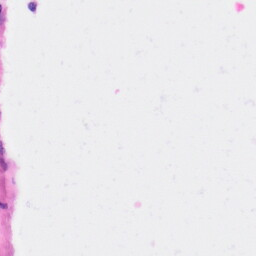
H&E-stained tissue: Kidney